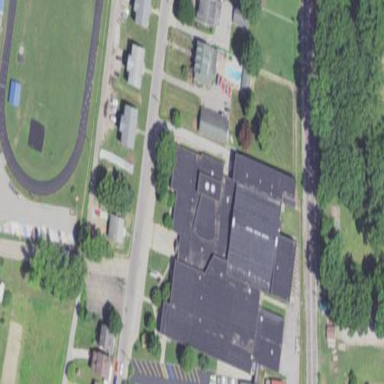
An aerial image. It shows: School building.